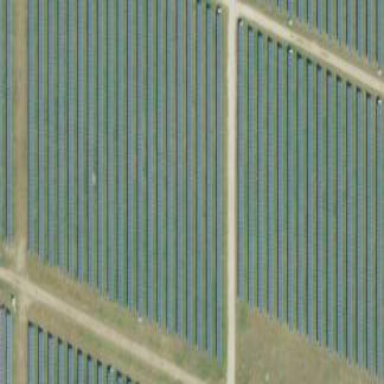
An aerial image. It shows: Solar power generator with photovoltaic panels.